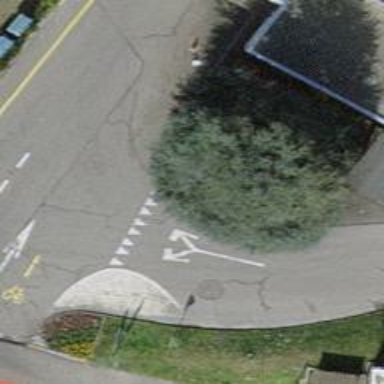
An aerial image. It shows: Road with "give way" sign.